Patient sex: M
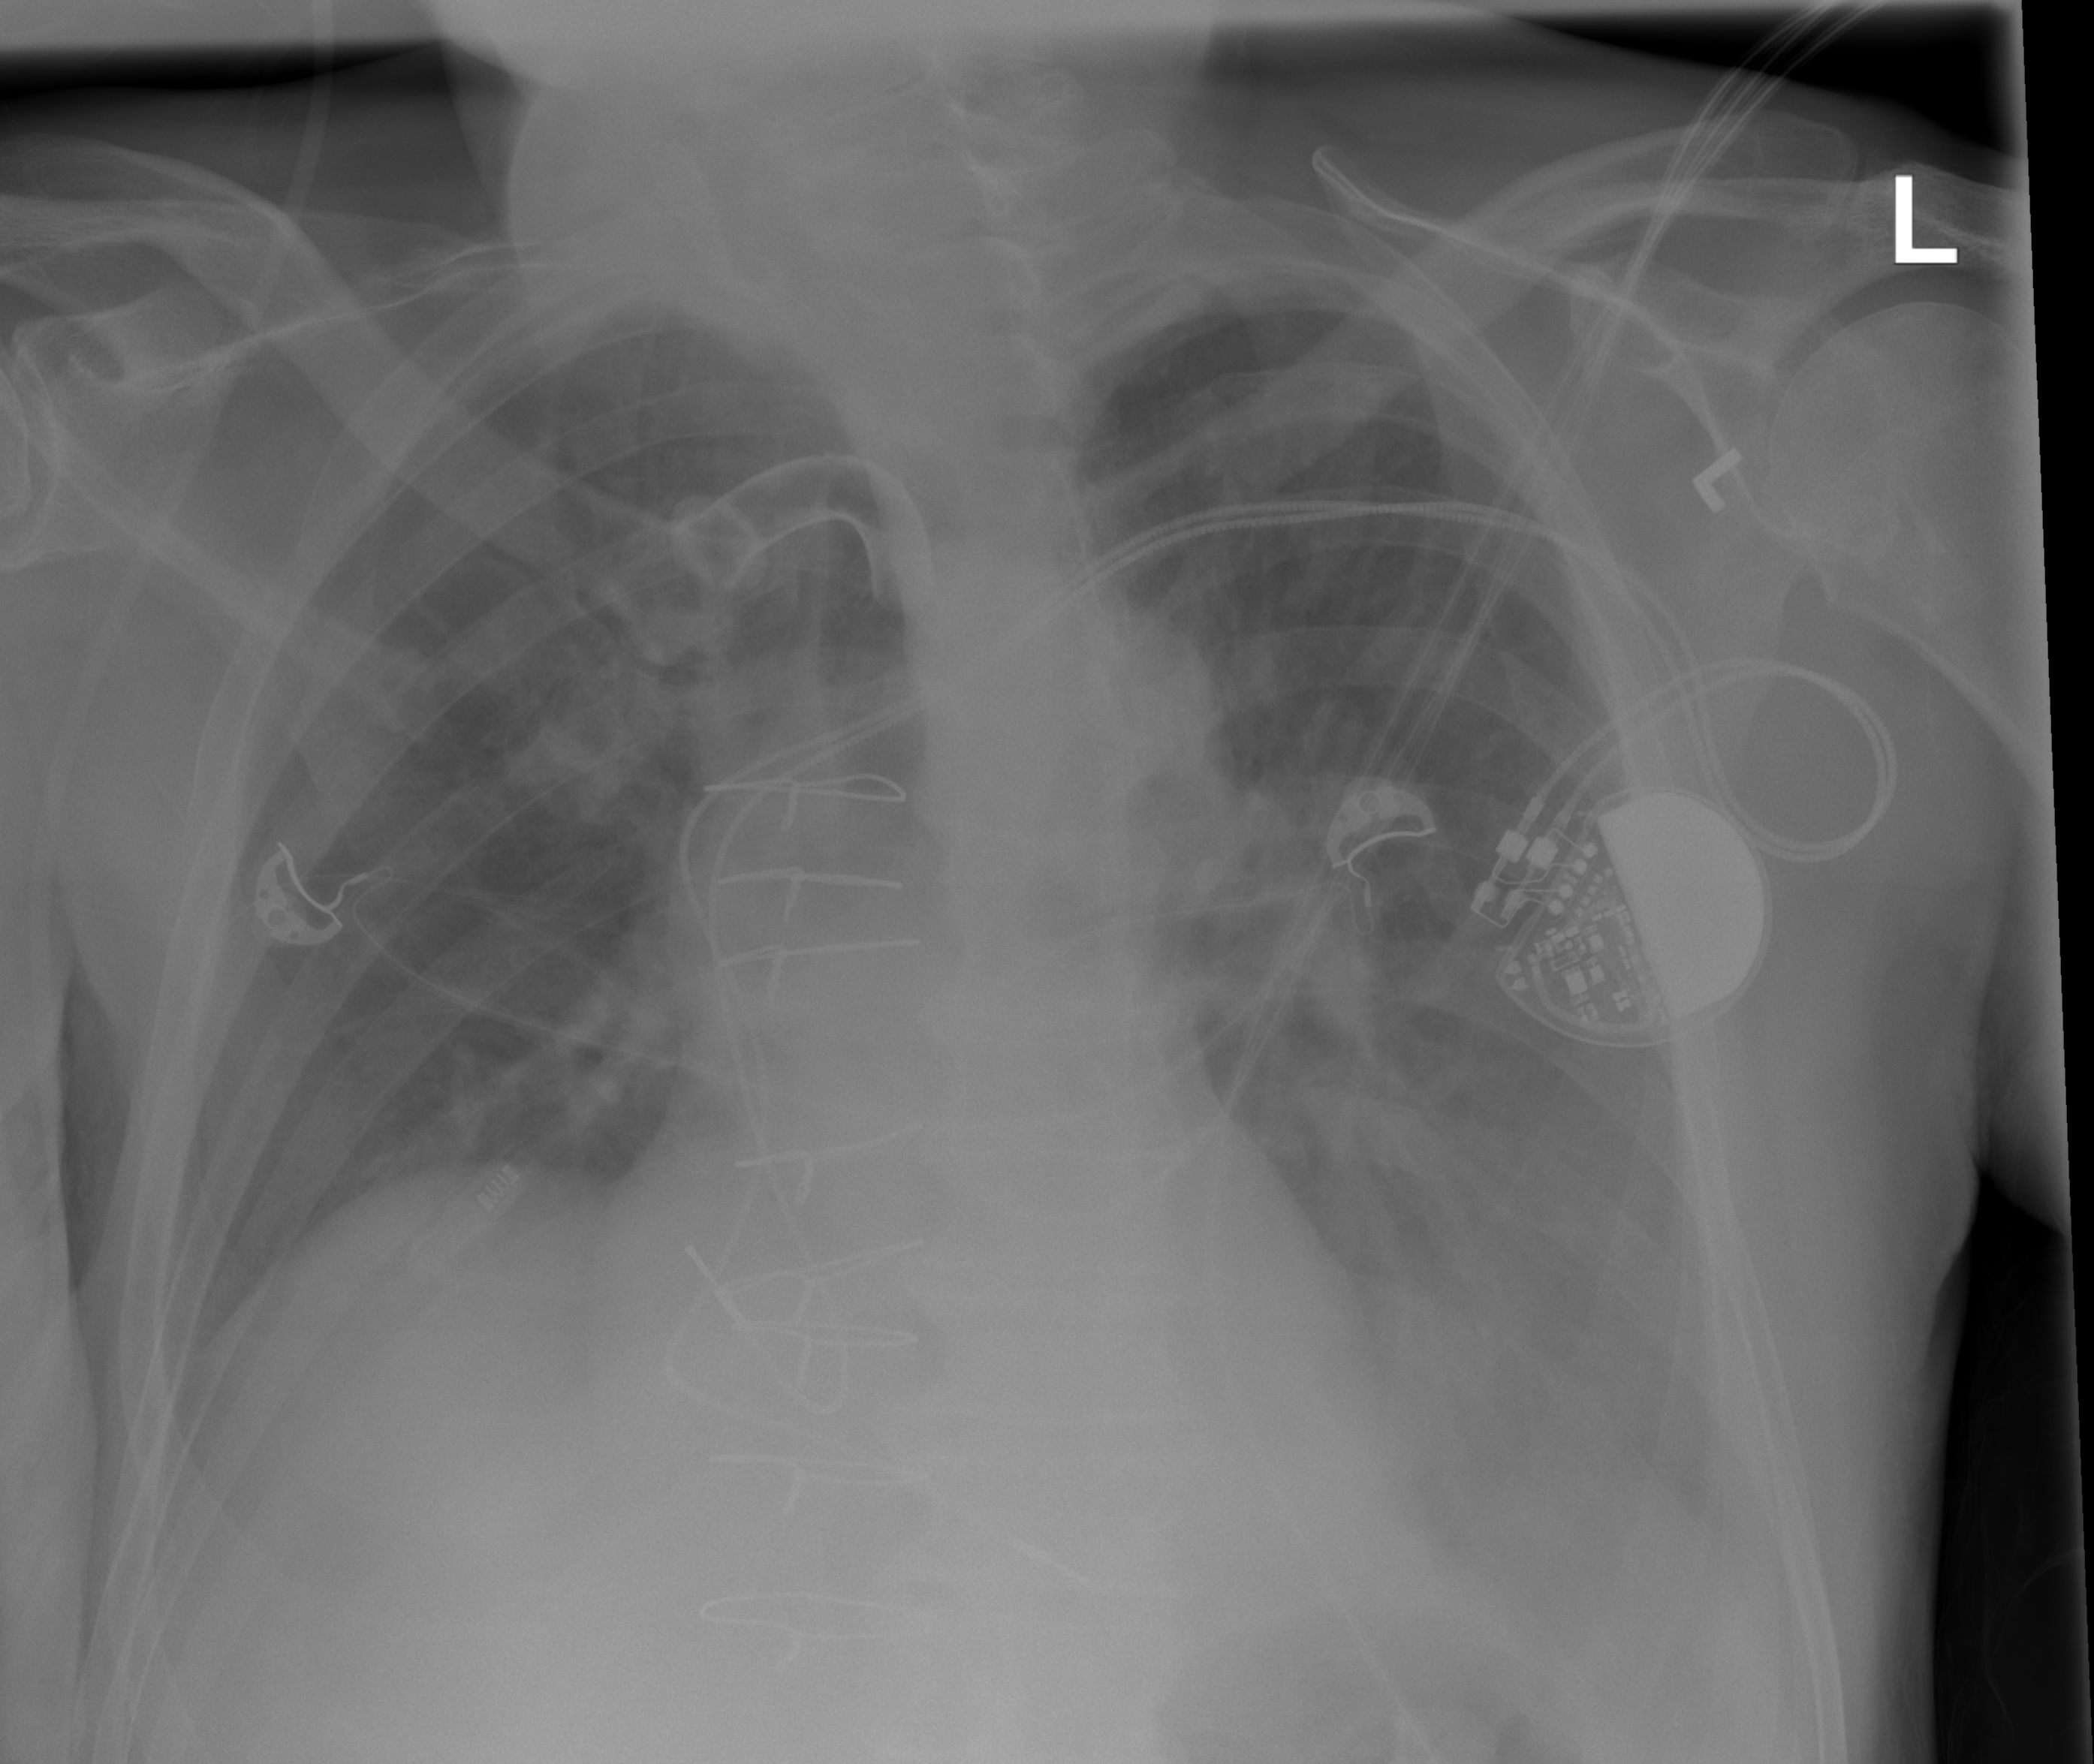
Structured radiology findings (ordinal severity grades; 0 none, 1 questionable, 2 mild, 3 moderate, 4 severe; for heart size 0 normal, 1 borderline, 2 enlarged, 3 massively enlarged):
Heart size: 0
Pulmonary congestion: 0
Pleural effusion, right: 1
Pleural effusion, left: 2
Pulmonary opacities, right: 0
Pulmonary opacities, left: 0
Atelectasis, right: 2
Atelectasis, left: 2